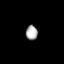
Tissue: lung
Cell type: Endothelial cells
Senescence score: 0.5998
Nuclear area (px): 169
Mean DAPI intensity: 171.355